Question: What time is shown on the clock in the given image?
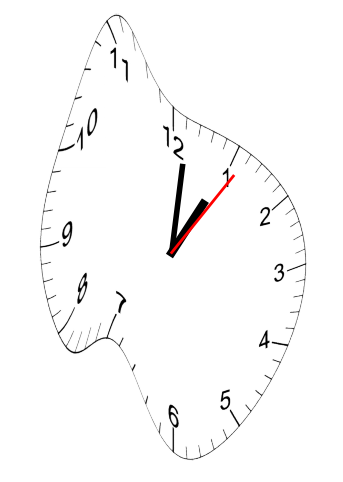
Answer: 01:01:06